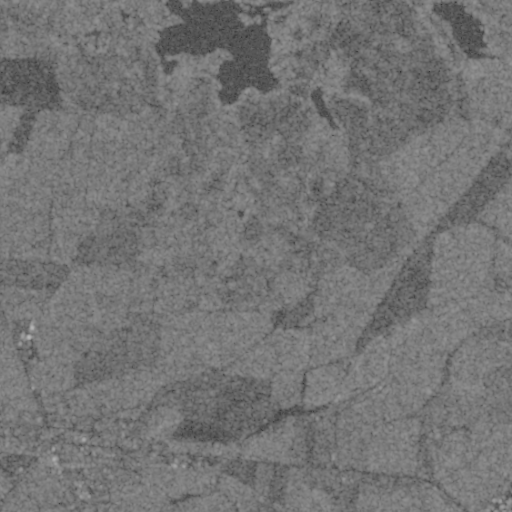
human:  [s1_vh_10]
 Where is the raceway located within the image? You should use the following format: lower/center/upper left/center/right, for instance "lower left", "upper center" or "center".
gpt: The raceway is located in the lower left of the image.
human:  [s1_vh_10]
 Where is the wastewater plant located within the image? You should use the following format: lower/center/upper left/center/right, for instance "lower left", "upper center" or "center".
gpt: The wastewater plant is located in the lower right of the image.
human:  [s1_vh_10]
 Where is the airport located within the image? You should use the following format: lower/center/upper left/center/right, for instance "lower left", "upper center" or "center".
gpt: There is no airport in the image.

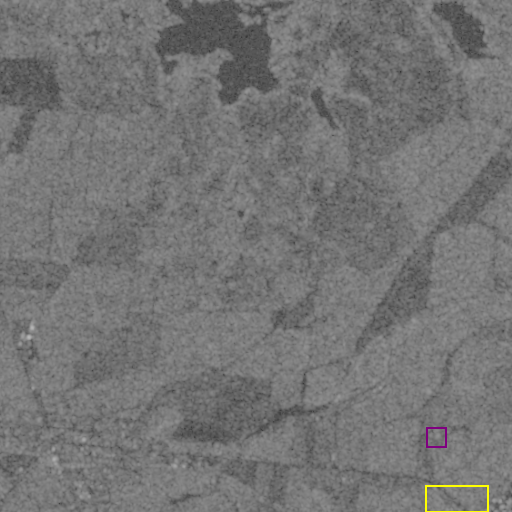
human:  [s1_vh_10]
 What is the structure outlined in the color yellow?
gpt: The structure outlined in yellow is a park.
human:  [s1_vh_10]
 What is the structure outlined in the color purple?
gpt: The structure outlined in purple is a wastewater plant.
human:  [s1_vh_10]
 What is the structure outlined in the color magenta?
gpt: There is no magenta outline.